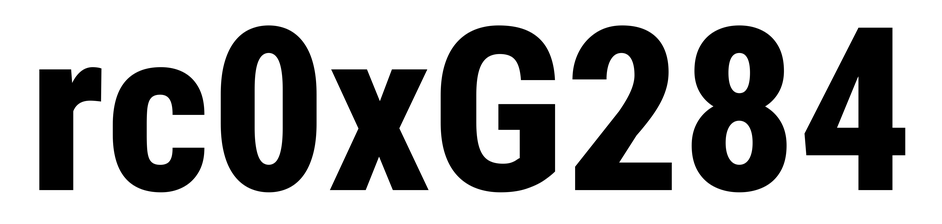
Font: Roboto_Condensed_ExtraBold